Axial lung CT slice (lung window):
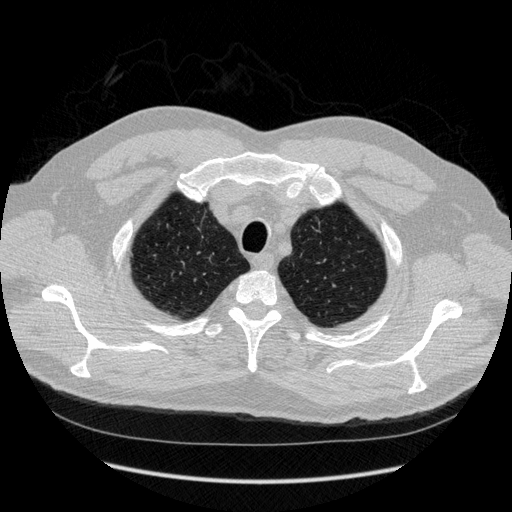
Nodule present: no